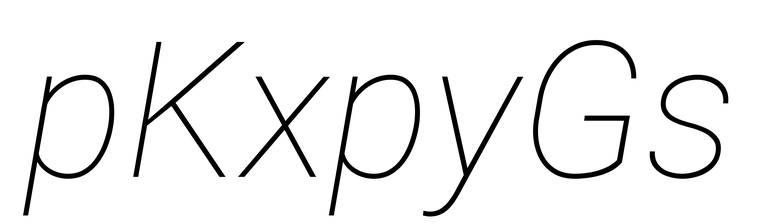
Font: Roboto-Italic_Thin_Italic